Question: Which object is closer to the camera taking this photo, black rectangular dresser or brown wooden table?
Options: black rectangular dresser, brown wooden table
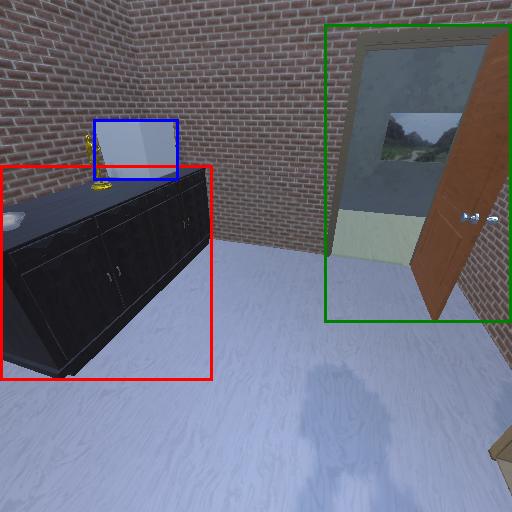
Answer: black rectangular dresser